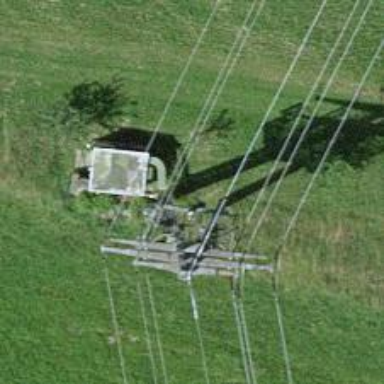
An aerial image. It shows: Concrete power tower.